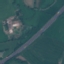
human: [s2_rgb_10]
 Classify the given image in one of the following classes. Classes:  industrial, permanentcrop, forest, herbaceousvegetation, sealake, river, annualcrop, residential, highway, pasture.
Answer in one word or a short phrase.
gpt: Highway